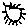
Label: sun